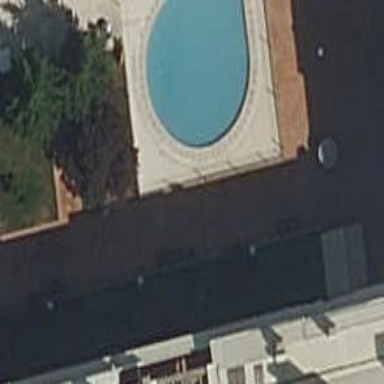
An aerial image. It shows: Swimming pool located in leisure land.